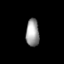
Tissue: skin
Cell type: Others
Senescence score: 0.8405
Nuclear area (px): 356
Mean DAPI intensity: 154.758